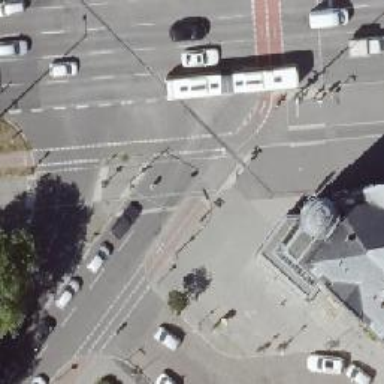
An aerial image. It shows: Road with traffic signals for signaling.